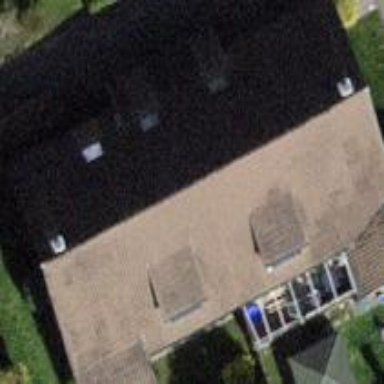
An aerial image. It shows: Building with tiled roof.